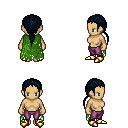
a pixel art fantasy rpg character, female body template, human, tanned skin, green tattered cape, magenta pants, raven ponytail hairstyle, gold boots, four views (front, back, left, right), 2x2 character sprite sheet, small pixel art, hard edges, no anti-aliasing